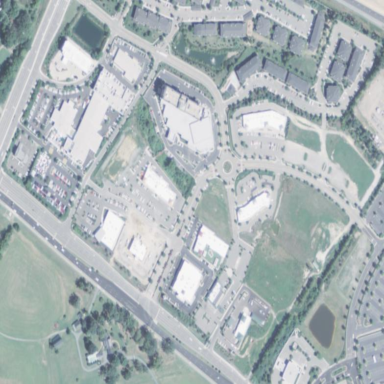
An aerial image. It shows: Commercial area.